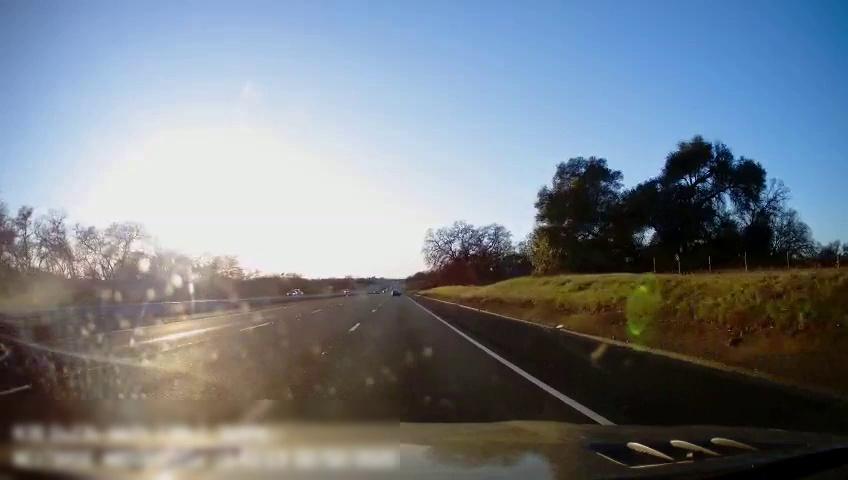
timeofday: Day
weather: Cloudy
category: Drivable Space
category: Vehicles | Car
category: Vehicles | Truck
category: Vehicles | Car
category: Lanes | Alternate Lane
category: Lanes | Current Lane
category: Lanes | Current Lane
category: Lanes | Alternate Lane